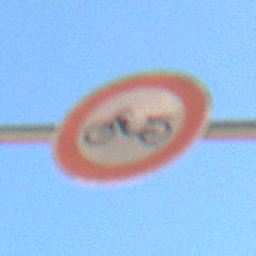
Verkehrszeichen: VerbotMofas
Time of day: MorningAfternoon
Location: Outdoor (Nature)
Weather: Clear
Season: Summer
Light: Natural